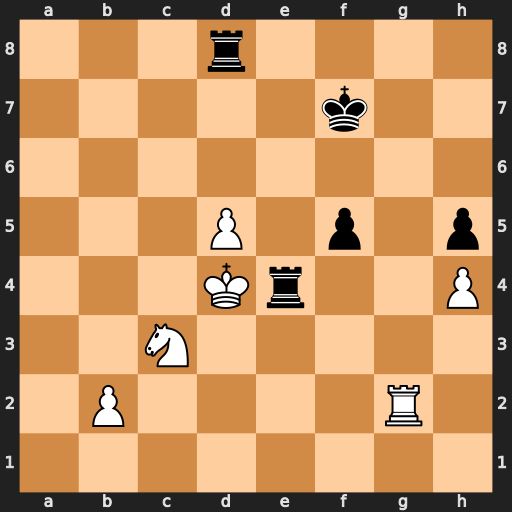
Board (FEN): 3r4/5k2/8/3P1p1p/3Kr2P/2N5/1P4R1/8
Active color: w
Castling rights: -
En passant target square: -
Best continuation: Nxe4